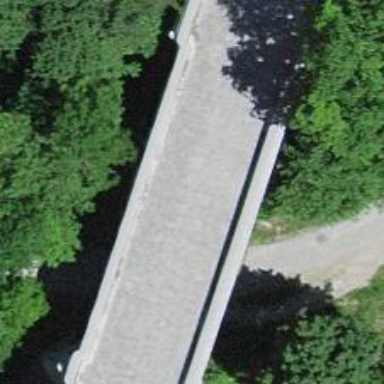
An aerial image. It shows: Block barrier.